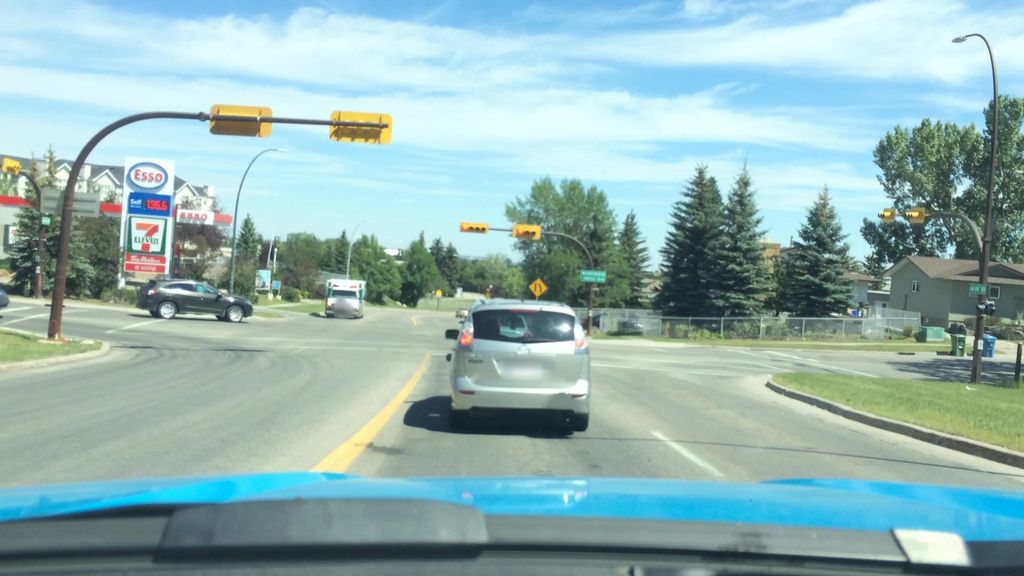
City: calgary